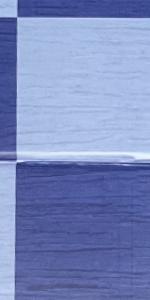
Label: Empty